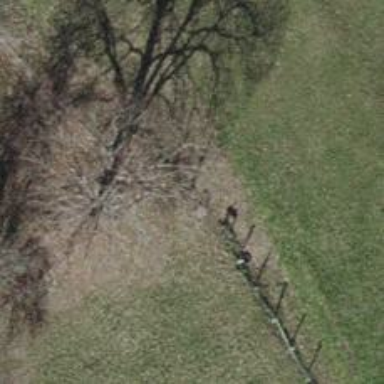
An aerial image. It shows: Swing gate barrier.